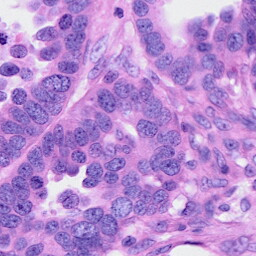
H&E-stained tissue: Ovarian